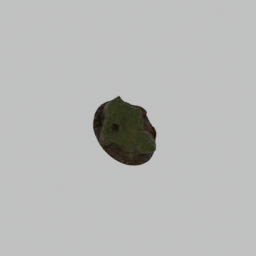
Label: nature